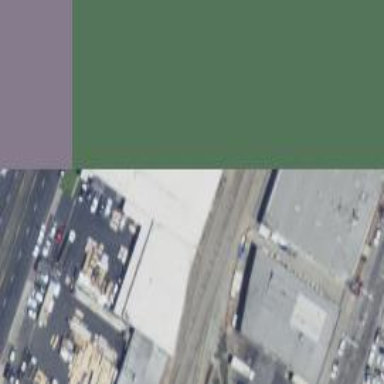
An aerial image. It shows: Warehouse building.